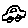
Label: car